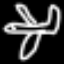
Label: airplane